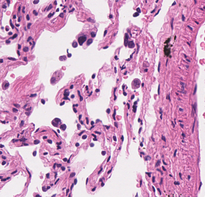
Tumor epithelial tissue: no
Tumor-associated stroma tissue: no
Normal tissue: yes